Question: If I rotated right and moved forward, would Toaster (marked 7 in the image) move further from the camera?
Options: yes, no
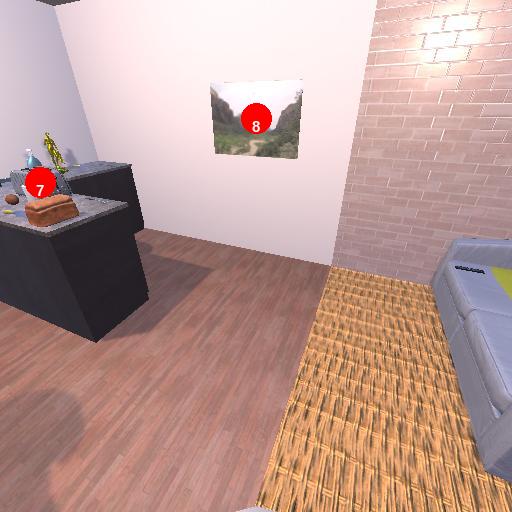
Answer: yes